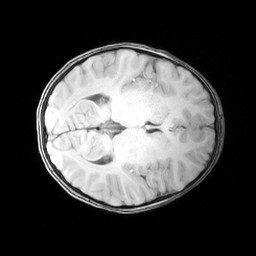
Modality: MP2RAGE
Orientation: axial
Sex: female
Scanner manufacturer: siemens
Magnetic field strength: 3 T
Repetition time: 5 s
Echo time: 0.00355 s